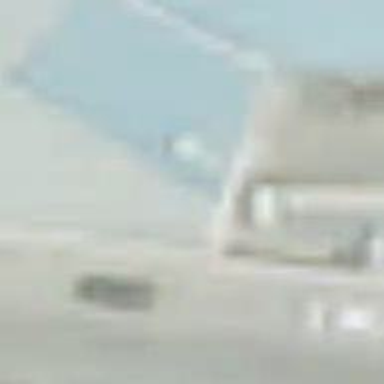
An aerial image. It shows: View of roof of building.